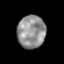
Tissue: prostate
Cell type: Myeloid cells
Senescence score: 0.2874
Nuclear area (px): 904
Mean DAPI intensity: 144.861